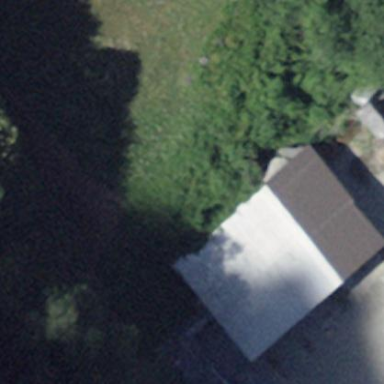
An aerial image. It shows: View of roof of building.